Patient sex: F
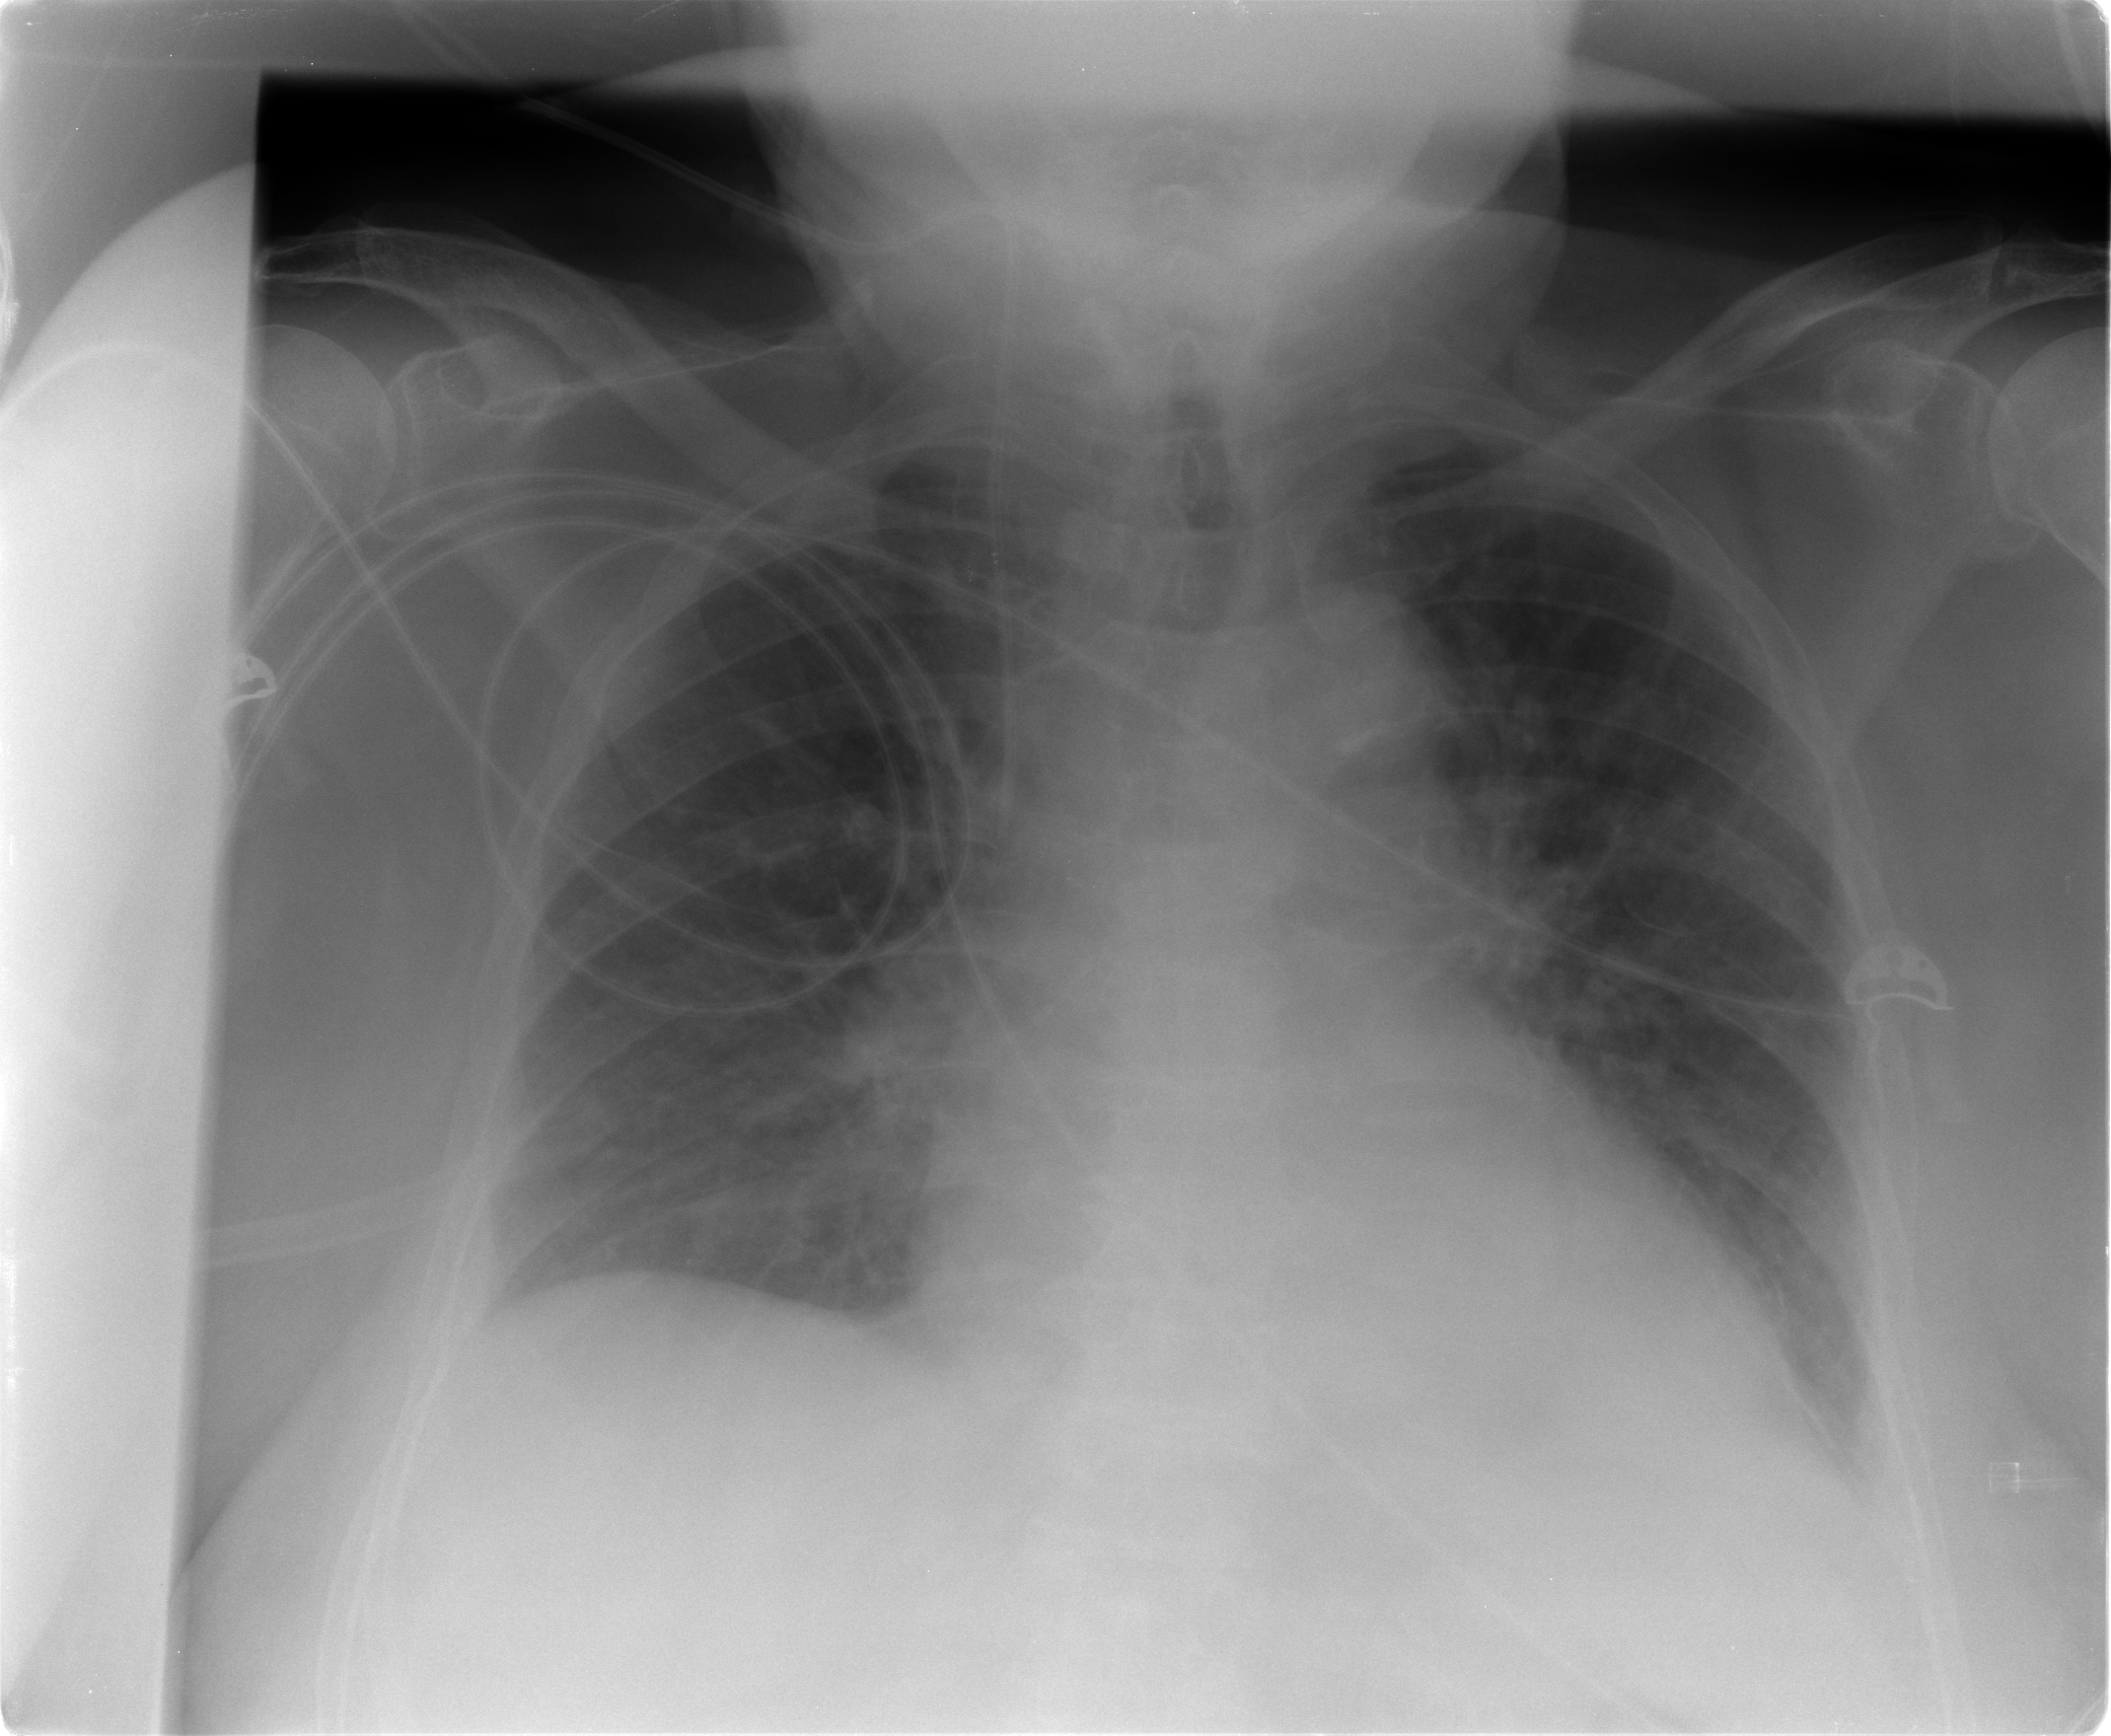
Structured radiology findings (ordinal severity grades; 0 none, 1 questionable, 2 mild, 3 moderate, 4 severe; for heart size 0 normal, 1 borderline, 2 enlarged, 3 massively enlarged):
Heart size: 0
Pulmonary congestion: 2
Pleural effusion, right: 2
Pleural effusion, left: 2
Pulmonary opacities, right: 0
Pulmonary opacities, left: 0
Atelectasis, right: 0
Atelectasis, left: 0